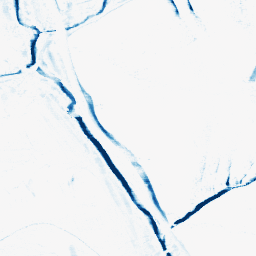
Category: morphological
Decomposition family: morphological_rect
Decomposition parameters: operation: closing
width: 10
height: 3
Upsampling method: quintic
Upsampling parameters: scale: 4
Upsampling scale: 4